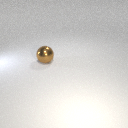
large brown metal sphere